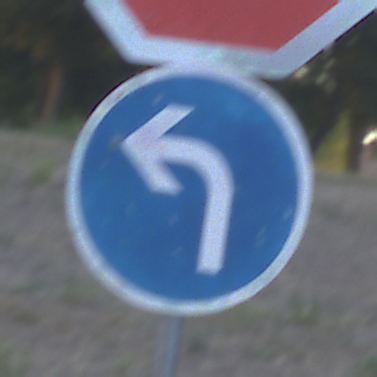
Verkehrszeichen: VorgeschriebeneFahrtrichtungLinks
Zusatzzeichen oben: Stop
Umgebung: Outdoor, Urban
Tageszeit: SunriseSunset
Wetter: Clear
Licht: Natural
Jahreszeit: NotSpecified
Kontrast: LowContrast